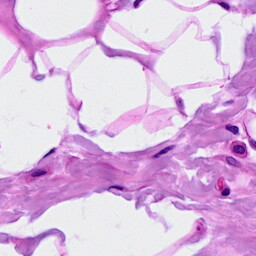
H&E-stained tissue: Breast